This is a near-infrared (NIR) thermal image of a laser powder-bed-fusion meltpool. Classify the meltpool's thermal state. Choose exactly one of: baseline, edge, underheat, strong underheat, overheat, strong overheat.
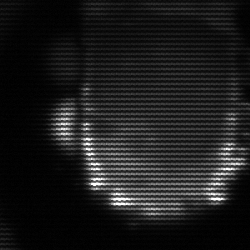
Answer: baseline